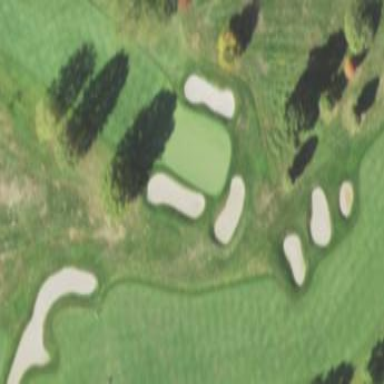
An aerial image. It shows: Grassy area designated as golf fairway.